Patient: sex F, age 65
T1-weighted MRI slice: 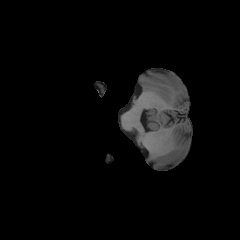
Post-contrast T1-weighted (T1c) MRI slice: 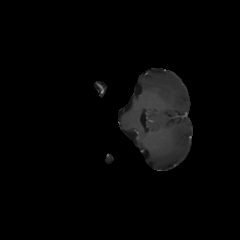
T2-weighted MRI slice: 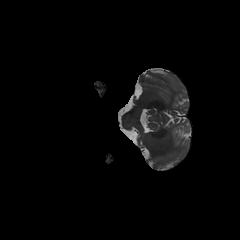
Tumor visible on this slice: no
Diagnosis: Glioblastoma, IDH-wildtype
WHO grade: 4